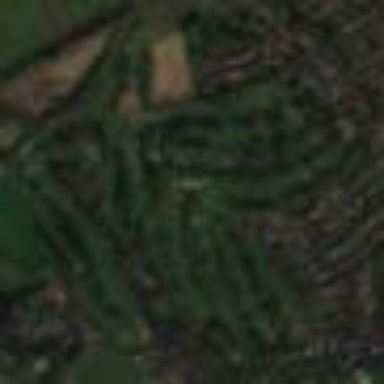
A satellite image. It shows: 18-hole golf course.